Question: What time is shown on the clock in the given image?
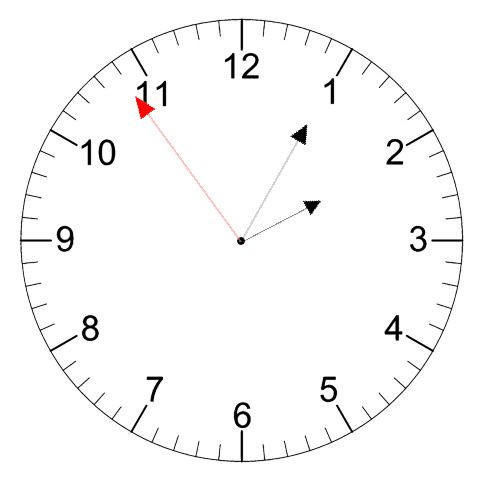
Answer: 02:04:54